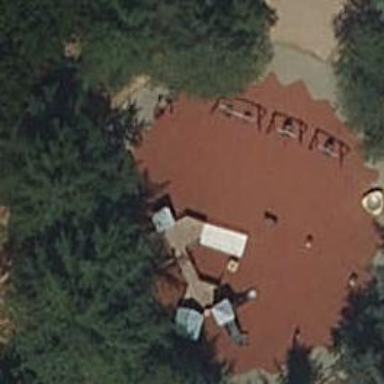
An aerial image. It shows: Playground area for leisure activities on the land.